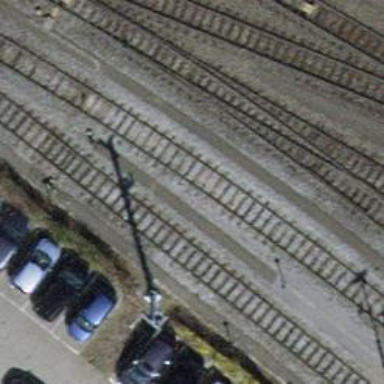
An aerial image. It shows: Rail yard with electrified contact lines for the railway.